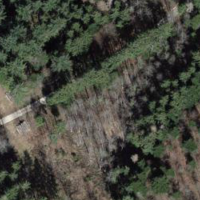
EUNIS habitat code: 41
Species observed at this site:
Cardamine pratensis